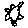
Label: sun